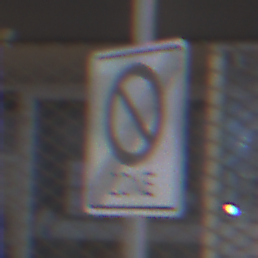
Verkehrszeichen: EndeEingeschraenktesHalteverbotZone
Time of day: Night
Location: Outdoor (Urban)
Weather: Overcast
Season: Winter
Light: Artificial